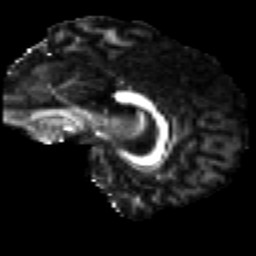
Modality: FA
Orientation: sagittal
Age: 31
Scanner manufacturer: siemens
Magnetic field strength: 3 T
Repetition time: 2.2 s
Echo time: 0.084 s